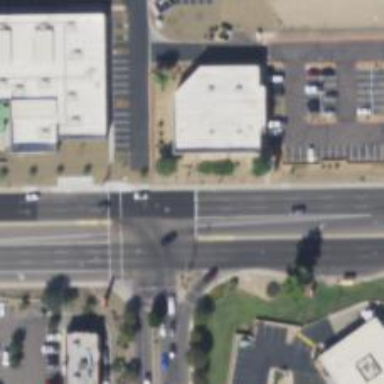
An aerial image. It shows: Solid stop line on the road.